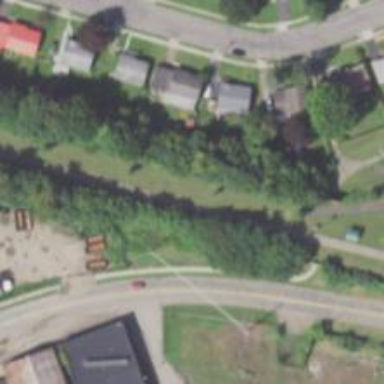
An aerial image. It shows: Abandoned railway crossing footway.